Question: I know this question is asked before and also with good answers, however I still can't get this to work.
What I try to do is make a div partial coloured. The problem I'm facing is that the coloured div needs to overflow a container div.
I'm talking about the blue part. The yellow lines indicate the container div. The blue div on the right actually is as long as on the left, so it spans the width of the page. So left need to be white and right need to be blue.
I tried several things like making the div fixed. That works but that makes the obviously fixed :)
Is there some easy way of accomplishing this? I prefer to do it with CSS instead of static image.

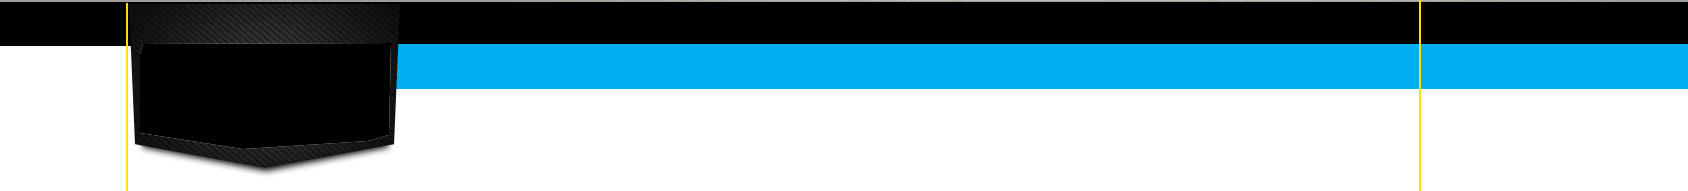
Answer: Use a pseudo-element
'''
* {
margin: 0;
padding: 0;
-webkit-box-sizing: border-box;
-moz-box-sizing: border-box;
box-sizing: border-box;
}
.container {
width: 50%;
margin: auto;
height: 100vh;
border-left: 1px solid green;
/* for reference */
border-right: 1px solid green;
/* for reference */
}
.mybar {
height: 50px;
background: lightblue;
position: relative;
}
.mybar::after {
content: '';
position: absolute;
top: 0;
left: 50%;
background: inherit;
height: 100%;
width: 50vw;
z-index: -1
}
'''
'''
<div class="container">
<div class="mybar"></div>
</div>
'''
<URL>